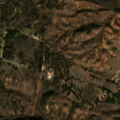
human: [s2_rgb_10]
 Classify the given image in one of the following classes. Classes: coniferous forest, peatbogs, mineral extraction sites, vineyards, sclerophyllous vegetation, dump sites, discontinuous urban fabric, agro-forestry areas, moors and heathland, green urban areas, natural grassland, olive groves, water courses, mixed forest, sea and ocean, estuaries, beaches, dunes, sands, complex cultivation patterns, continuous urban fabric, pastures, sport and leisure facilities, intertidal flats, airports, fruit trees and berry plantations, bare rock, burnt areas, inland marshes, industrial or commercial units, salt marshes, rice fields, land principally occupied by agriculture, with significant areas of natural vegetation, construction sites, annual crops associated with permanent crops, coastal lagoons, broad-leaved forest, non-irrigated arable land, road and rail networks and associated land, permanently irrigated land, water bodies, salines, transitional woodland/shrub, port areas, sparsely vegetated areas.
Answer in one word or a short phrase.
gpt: land principally occupied by agriculture, with significant areas of natural vegetation, agro-forestry areas, broad-leaved forest, transitional woodland/shrub